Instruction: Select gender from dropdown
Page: traveler
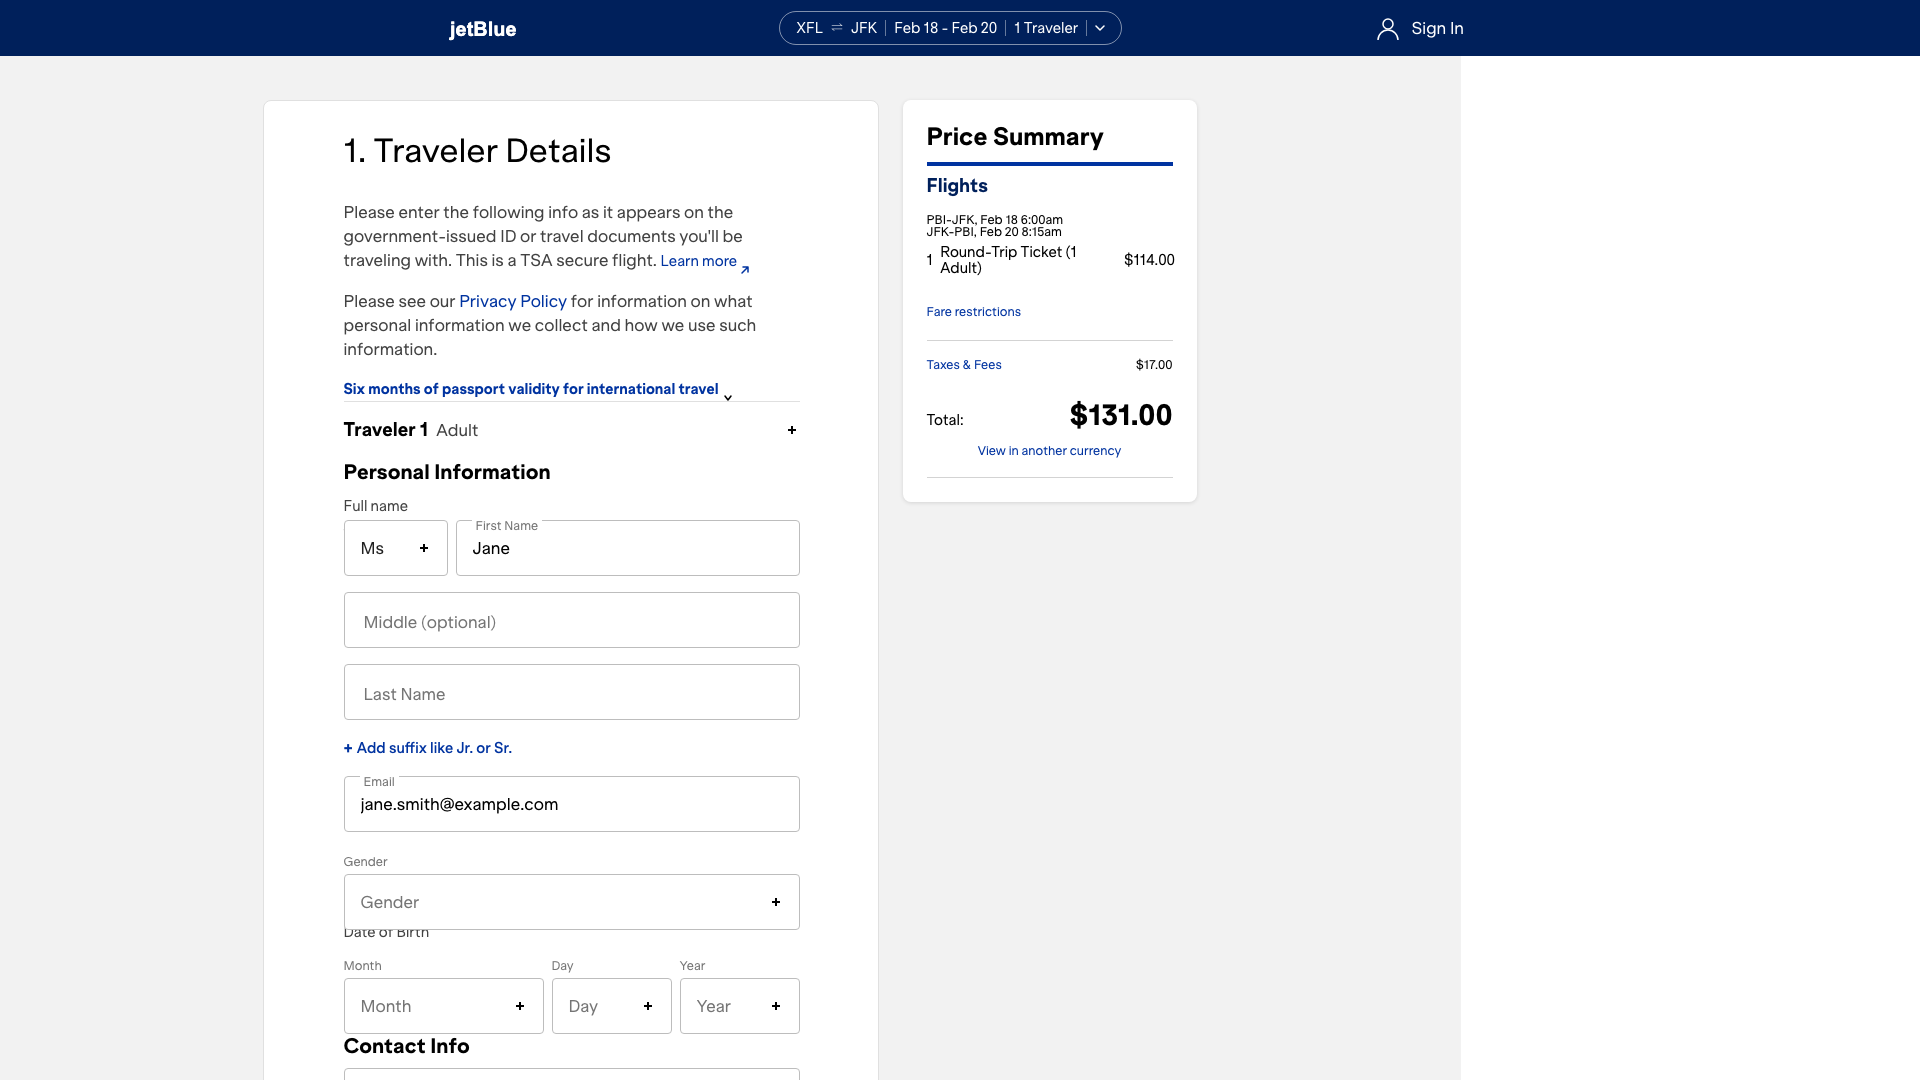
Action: click